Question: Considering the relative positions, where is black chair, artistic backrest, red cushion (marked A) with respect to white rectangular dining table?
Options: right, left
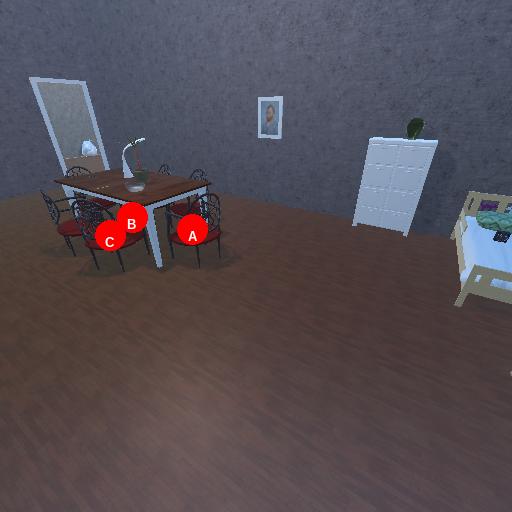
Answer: right